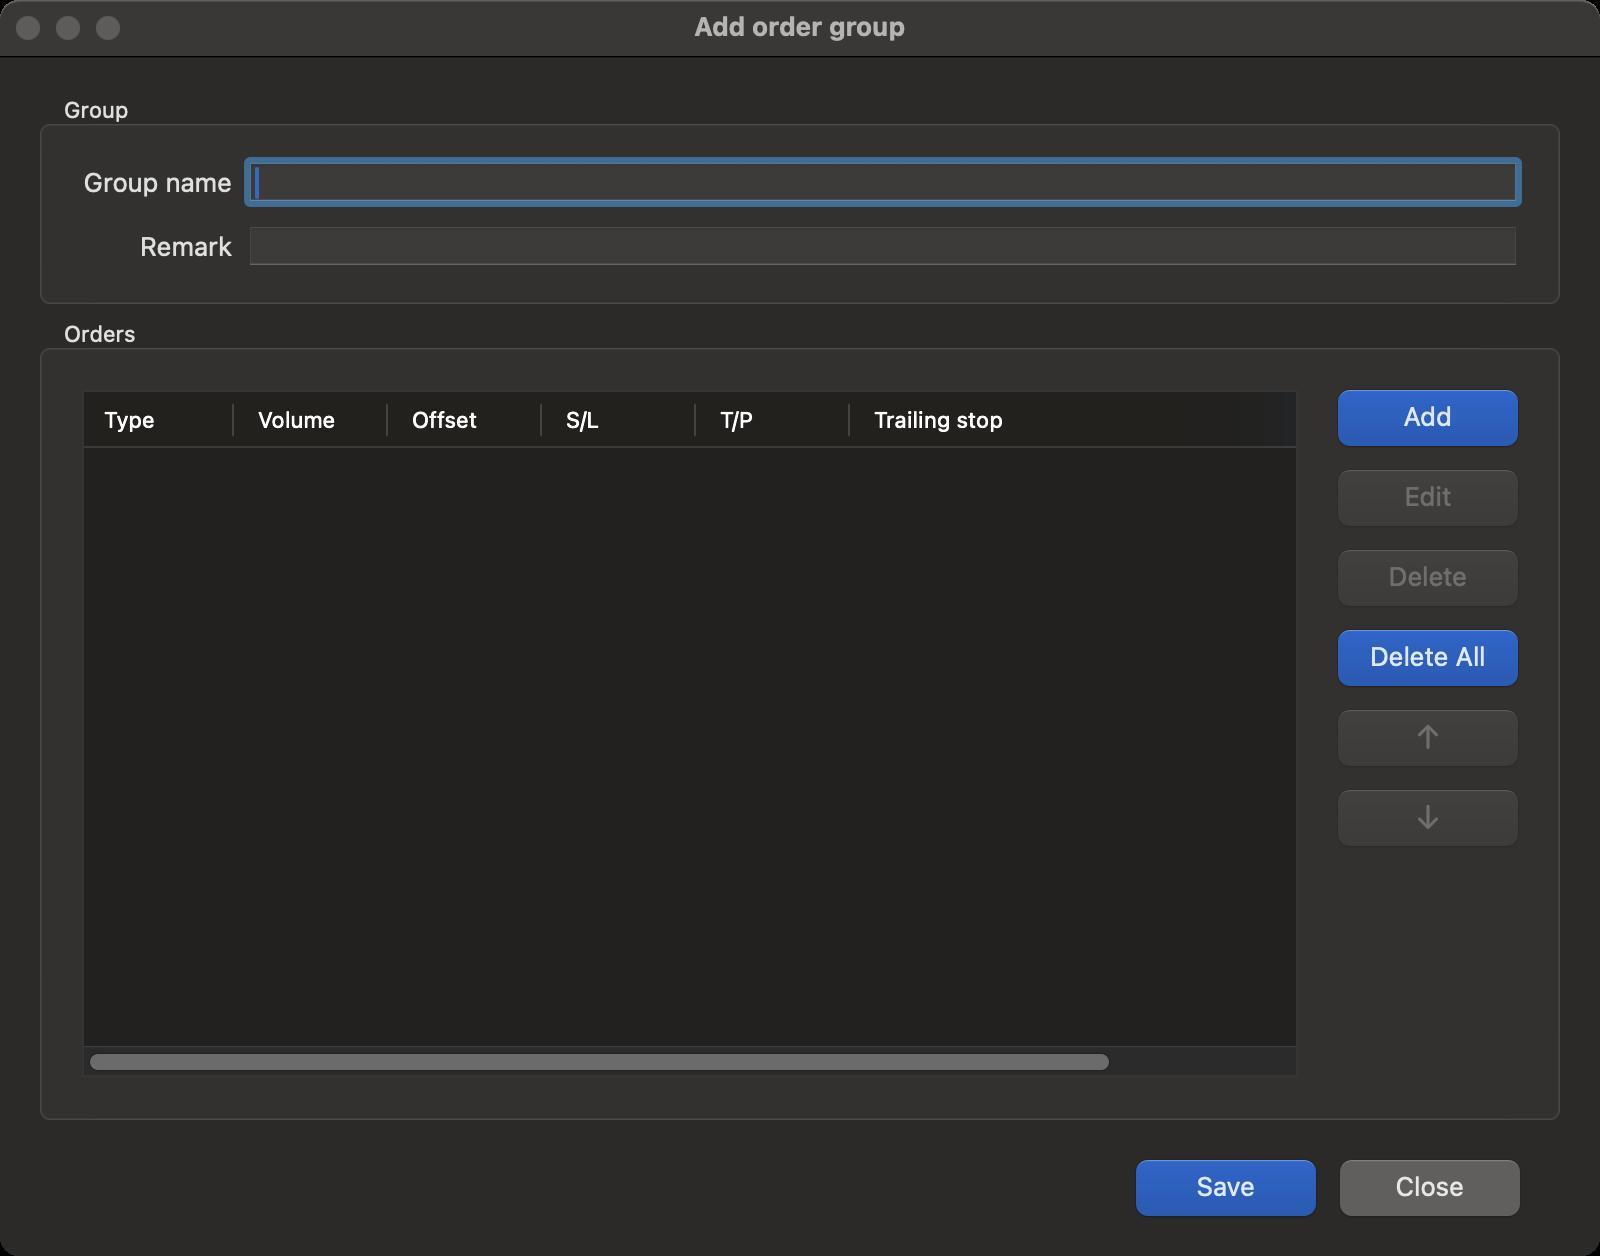
Accessibility tree:
{"name": "Add_order_group", "role": "AXWindow", "description": null, "role_description": "dialog", "value": null, "position": "530.00;196.00", "size": "800;628", "children": [{"name": null, "role": "AXGroup", "description": null, "role_description": "group", "value": null, "position": "17.00;48.00", "size": "766;108", "children": [{"name": null, "role": "AXStaticText", "description": null, "role_description": "text", "value": "Group name", "position": "39.00;83.00", "size": "79;16", "children": []}, {"name": null, "role": "AXTextField", "description": null, "role_description": "text field", "value": "", "position": "124.00;80.50", "size": "635;21", "children": []}, {"name": null, "role": "AXStaticText", "description": null, "role_description": "text", "value": "Remark", "position": "39.00;115.00", "size": "79;16", "children": []}, {"name": null, "role": "AXTextField", "description": null, "role_description": "text field", "value": "", "position": "124.00;112.50", "size": "635;21", "children": []}, {"name": null, "role": "AXStaticText", "description": null, "role_description": "text", "value": "Group", "position": "28.00;48.00", "size": "40;14", "children": []}]}, {"name": "Save", "role": "AXButton", "description": null, "role_description": "button", "value": null, "position": "562.00;574.00", "size": "102;40", "children": []}, {"name": null, "role": "AXGroup", "description": null, "role_description": "group", "value": null, "position": "17.00;160.00", "size": "766;404", "children": [{"name": "Add", "role": "AXButton", "description": null, "role_description": "button", "value": null, "position": "663.00;189.00", "size": "102;40", "children": []}, {"name": "Edit", "role": "AXButton", "description": null, "role_description": "button", "value": null, "position": "663.00;229.00", "size": "102;40", "children": []}, {"name": "Delete", "role": "AXButton", "description": null, "role_description": "button", "value": null, "position": "663.00;269.00", "size": "102;40", "children": []}, {"name": "", "role": "AXButton", "description": "Up", "role_description": "button", "value": null, "position": "663.00;349.00", "size": "102;40", "children": []}, {"name": "", "role": "AXButton", "description": "Down", "role_description": "button", "value": null, "position": "663.00;389.00", "size": "102;40", "children": []}, {"name": "Delete_All", "role": "AXButton", "description": null, "role_description": "button", "value": null, "position": "663.00;309.00", "size": "102;40", "children": []}, {"name": null, "role": "AXGroup", "description": null, "role_description": "group", "value": null, "position": "41.00;195.00", "size": "608;344", "children": [{"name": null, "role": "AXScrollArea", "description": null, "role_description": "scroll area", "value": null, "position": "41.00;195.00", "size": "608;344", "children": [{"name": null, "role": "AXTable", "description": null, "role_description": "table", "value": null, "position": "42.00;224.00", "size": "713;299", "children": [{"name": null, "role": "AXColumn", "description": null, "role_description": "column", "value": null, "position": "42.00;224.00", "size": "75;299", "children": []}, {"name": null, "role": "AXColumn", "description": null, "role_description": "column", "value": null, "position": "117.00;224.00", "size": "77;299", "children": []}, {"name": null, "role": "AXColumn", "description": null, "role_description": "column", "value": null, "position": "194.00;224.00", "size": "77;299", "children": []}, {"name": null, "role": "AXColumn", "description": null, "role_description": "column", "value": null, "position": "271.00;224.00", "size": "77;299", "children": []}, {"name": null, "role": "AXColumn", "description": null, "role_description": "column", "value": null, "position": "348.00;224.00", "size": "77;299", "children": []}, {"name": null, "role": "AXColumn", "description": null, "role_description": "column", "value": null, "position": "425.00;224.00", "size": "330;299", "children": []}, {"name": null, "role": "AXGroup", "description": null, "role_description": "group", "value": null, "position": "42.00;196.00", "size": "713;28", "children": [{"name": "Type", "role": "AXButton", "description": null, "role_description": "sort button", "value": null, "position": "42.00;196.00", "size": "75;28", "children": []}, {"name": "Volume", "role": "AXButton", "description": null, "role_description": "sort button", "value": null, "position": "117.00;196.00", "size": "77;28", "children": []}, {"name": "Offset", "role": "AXButton", "description": null, "role_description": "sort button", "value": null, "position": "194.00;196.00", "size": "77;28", "children": []}, {"name": "S/L", "role": "AXButton", "description": null, "role_description": "sort button", "value": null, "position": "271.00;196.00", "size": "77;28", "children": []}, {"name": "T/P", "role": "AXButton", "description": null, "role_description": "sort button", "value": null, "position": "348.00;196.00", "size": "77;28", "children": []}, {"name": "Trailing_stop", "role": "AXButton", "description": null, "role_description": "sort button", "value": null, "position": "425.00;196.00", "size": "330;28", "children": []}]}]}, {"name": null, "role": "AXScrollBar", "description": null, "role_description": "scroll bar", "value": 0.0, "position": "42.00;523.00", "size": "606;15", "children": [{"name": null, "role": "AXValueIndicator", "description": null, "role_description": "value indicator", "value": 0.0, "position": "44.00;523.00", "size": "512;15", "children": []}, {"name": null, "role": "AXButton", "description": null, "role_description": "increment arrow button", "value": null, "position": "42.00;523.00", "size": "0;0", "children": []}, {"name": null, "role": "AXButton", "description": null, "role_description": "decrement arrow button", "value": null, "position": "42.00;523.00", "size": "0;0", "children": []}, {"name": null, "role": "AXButton", "description": null, "role_description": "increment page button", "value": null, "position": "556.00;523.00", "size": "92;15", "children": []}, {"name": null, "role": "AXButton", "description": null, "role_description": "decrement page button", "value": null, "position": "42.00;523.00", "size": "2;15", "children": []}]}]}]}, {"name": null, "role": "AXStaticText", "description": null, "role_description": "text", "value": "Orders", "position": "28.00;160.00", "size": "44;14", "children": []}]}, {"name": "Close", "role": "AXButton", "description": null, "role_description": "button", "value": null, "position": "664.00;574.00", "size": "102;40", "children": []}, {"name": null, "role": "AXButton", "description": null, "role_description": "close button", "value": null, "position": "7.00;6.00", "size": "14;16", "children": []}, {"name": null, "role": "AXButton", "description": null, "role_description": "zoom button", "value": null, "position": "47.00;6.00", "size": "14;16", "children": [{"name": null, "role": "AXGroup", "description": null, "role_description": "group", "value": null, "position": "47.00;6.00", "size": "14;16", "children": []}]}, {"name": null, "role": "AXButton", "description": null, "role_description": "minimize button", "value": null, "position": "27.00;6.00", "size": "14;16", "children": []}, {"name": null, "role": "AXStaticText", "description": null, "role_description": "text", "value": "Add order group", "position": "345.00;5.00", "size": "110;16", "children": []}]}